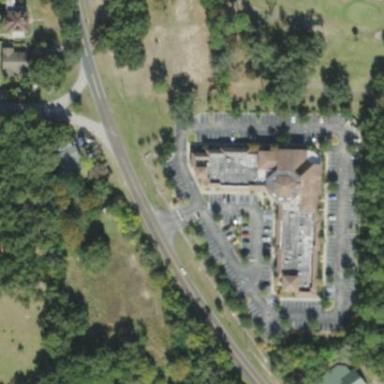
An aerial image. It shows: Commercial building.